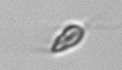
Label: Chrysochromulina